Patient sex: M
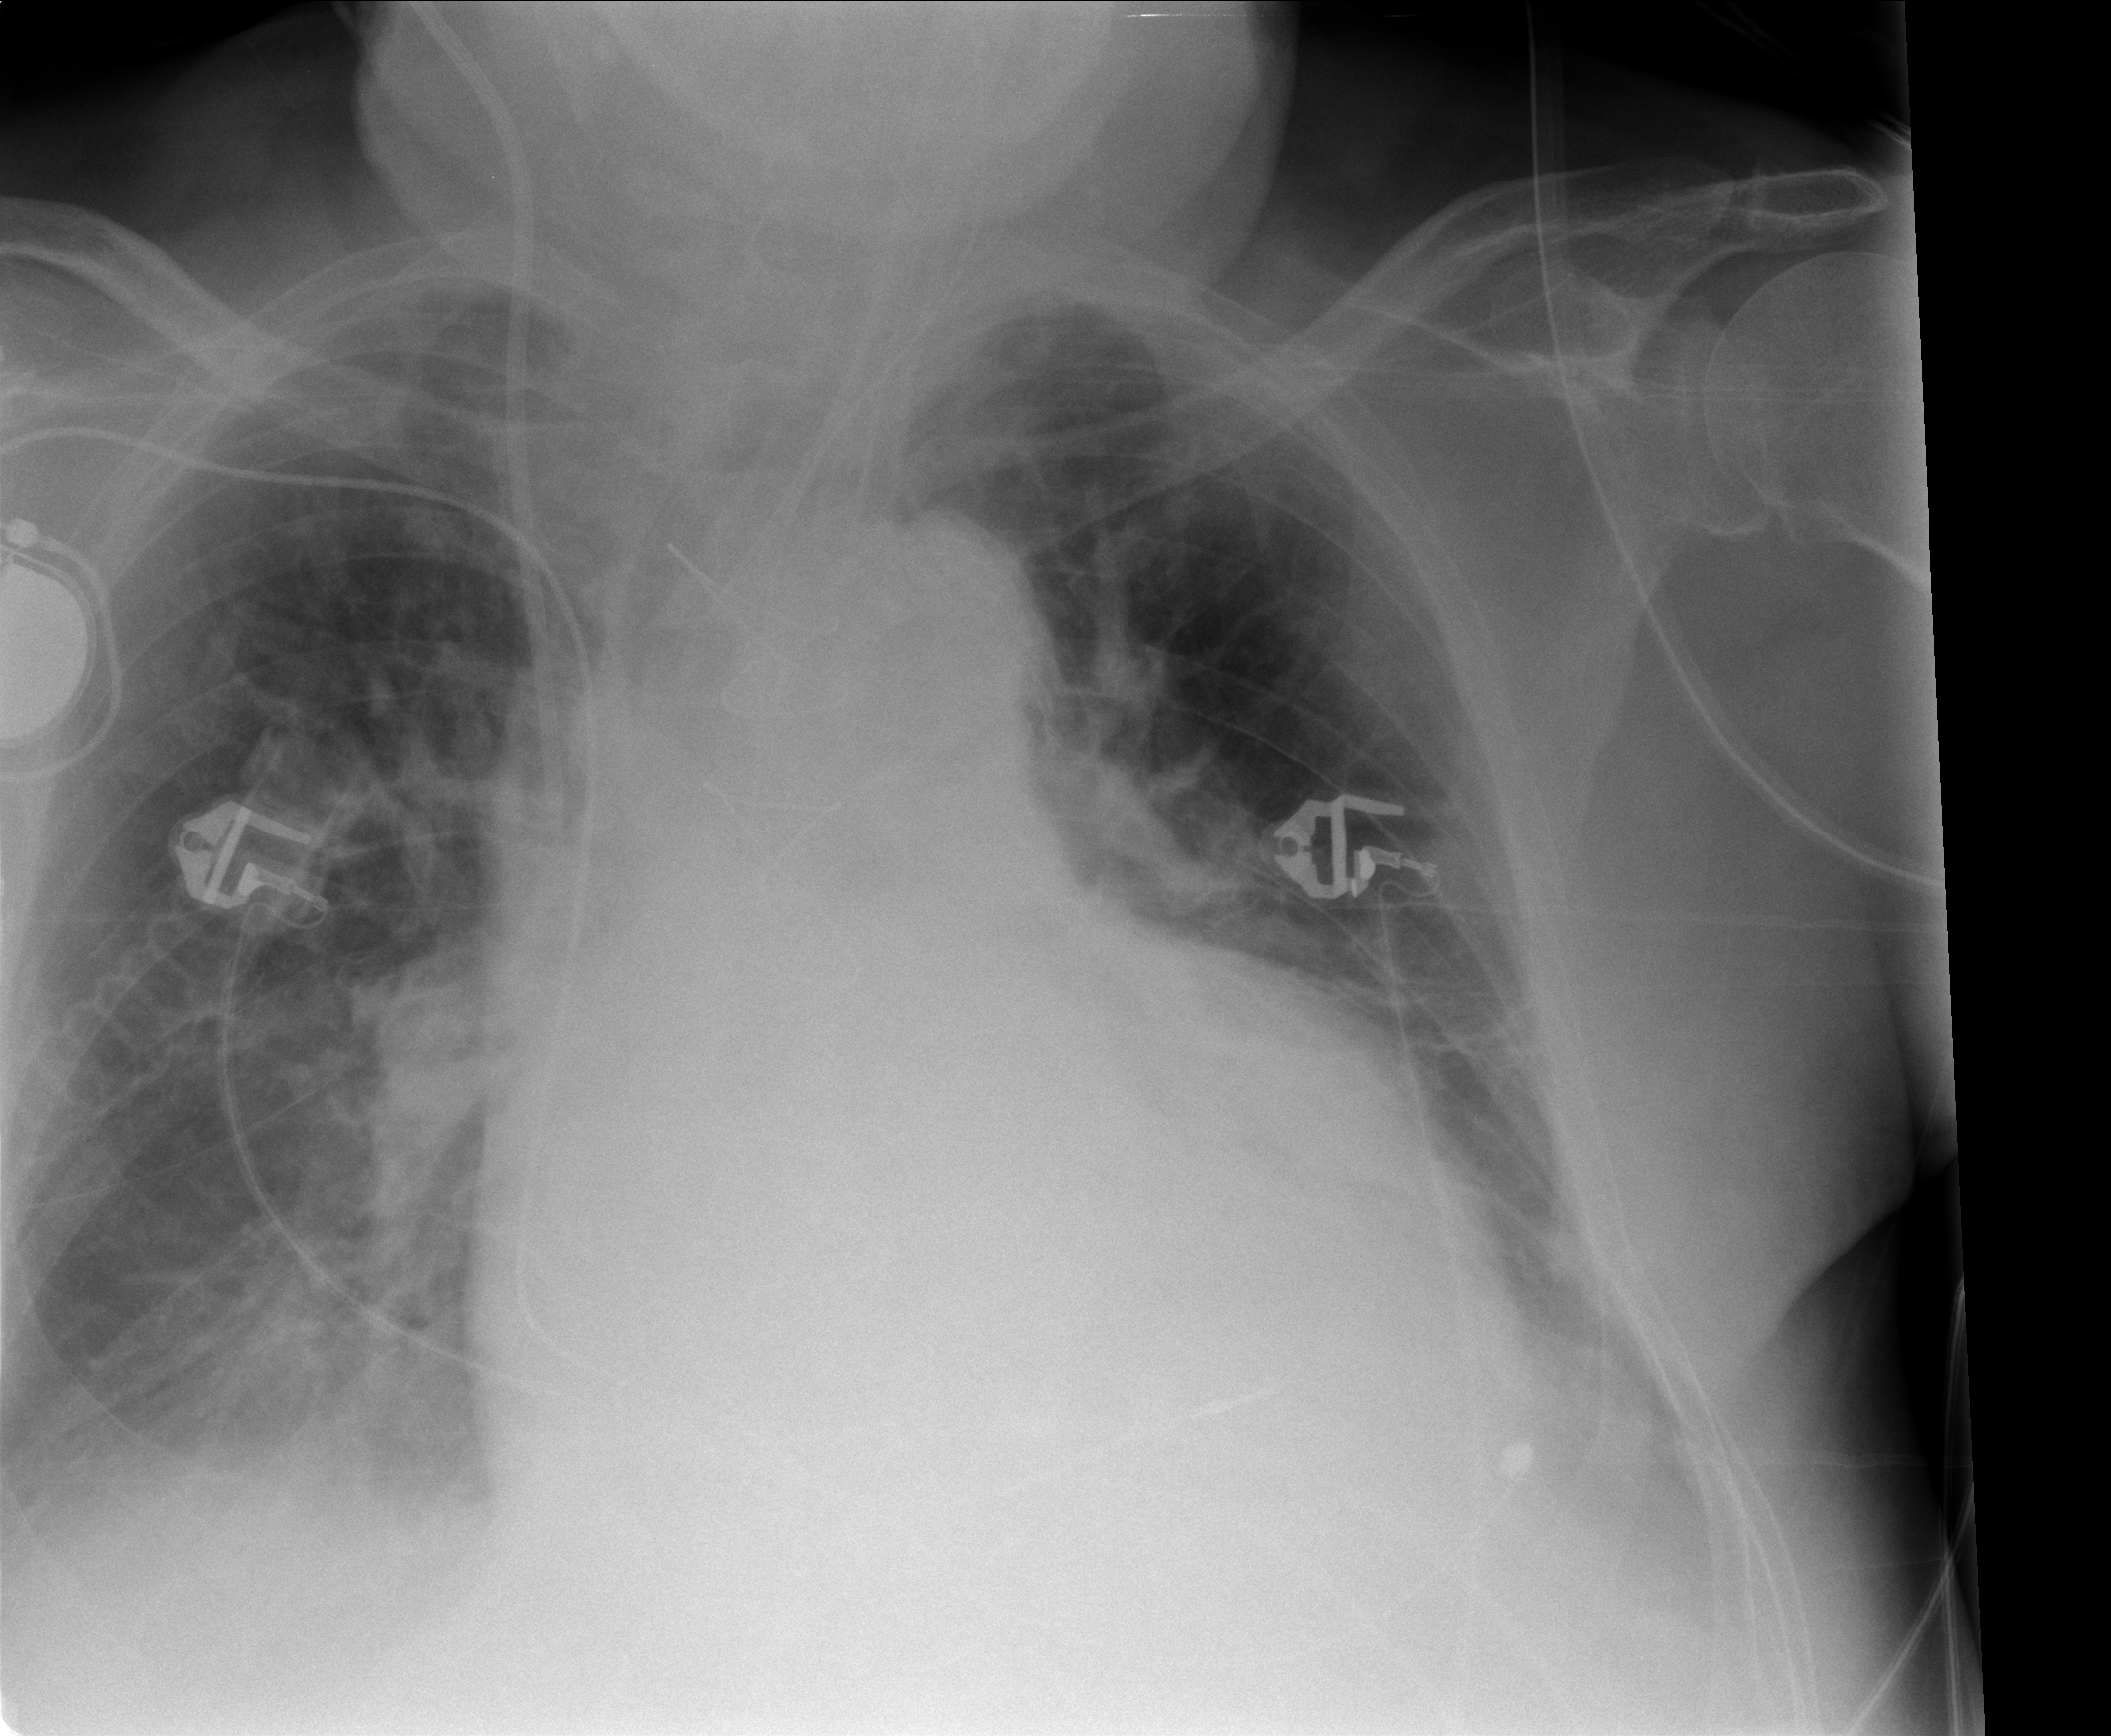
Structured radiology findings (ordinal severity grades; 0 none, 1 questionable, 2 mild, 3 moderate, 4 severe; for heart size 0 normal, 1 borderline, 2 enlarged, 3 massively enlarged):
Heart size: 2
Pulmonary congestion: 2
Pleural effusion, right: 2
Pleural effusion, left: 2
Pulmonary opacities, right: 0
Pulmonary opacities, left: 2
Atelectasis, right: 2
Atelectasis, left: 2